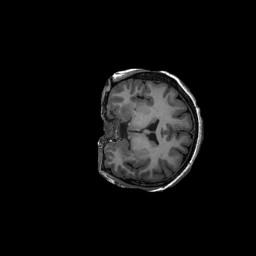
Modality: T1w
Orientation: coronal
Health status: ill
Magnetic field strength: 3 T